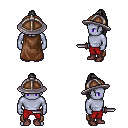
a pixel art fantasy rpg character, male body template, dark elf, purple skin, brown cape, red pants, gray long topknot hairstyle, chain helm, maroon shoes, dagger, four views (front, back, left, right), 2x2 character sprite sheet, small pixel art, hard edges, no anti-aliasing